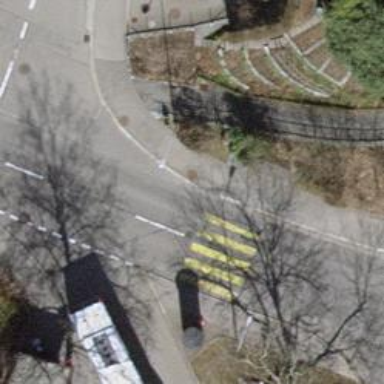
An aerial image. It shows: Marked road crossing.